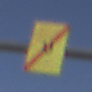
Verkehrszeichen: EndeUmleitung
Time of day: SunriseSunset
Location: Outdoor (Nature)
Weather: Clear
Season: NotSpecified
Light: Natural